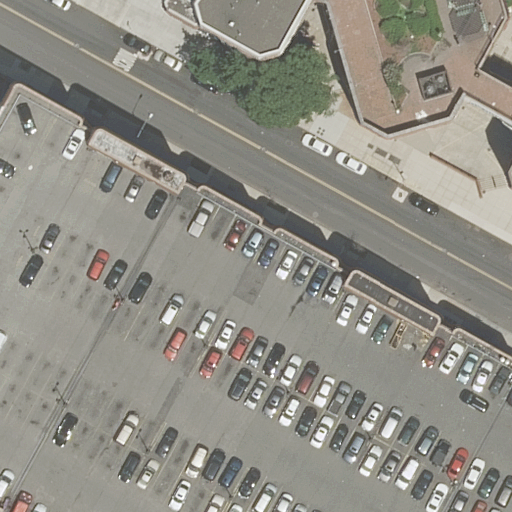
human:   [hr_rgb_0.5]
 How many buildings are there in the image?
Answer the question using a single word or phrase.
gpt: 2

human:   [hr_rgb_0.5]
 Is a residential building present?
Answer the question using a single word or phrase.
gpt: yes

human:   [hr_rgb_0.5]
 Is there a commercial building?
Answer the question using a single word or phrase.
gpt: no

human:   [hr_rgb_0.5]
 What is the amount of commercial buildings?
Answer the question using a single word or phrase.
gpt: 0

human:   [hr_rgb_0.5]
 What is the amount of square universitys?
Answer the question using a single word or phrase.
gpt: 0

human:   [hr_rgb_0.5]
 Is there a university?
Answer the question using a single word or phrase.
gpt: yes

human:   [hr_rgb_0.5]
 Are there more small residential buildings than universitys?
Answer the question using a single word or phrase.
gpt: no

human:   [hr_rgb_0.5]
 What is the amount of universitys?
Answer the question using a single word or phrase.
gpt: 1

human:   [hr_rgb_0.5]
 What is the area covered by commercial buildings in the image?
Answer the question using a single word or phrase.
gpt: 0m2

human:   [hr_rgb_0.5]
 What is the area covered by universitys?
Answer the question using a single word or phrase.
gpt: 655m2

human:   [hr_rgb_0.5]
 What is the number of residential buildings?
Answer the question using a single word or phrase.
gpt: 2

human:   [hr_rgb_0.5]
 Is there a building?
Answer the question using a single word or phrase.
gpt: yes

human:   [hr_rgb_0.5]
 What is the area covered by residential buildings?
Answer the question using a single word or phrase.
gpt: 7870m2

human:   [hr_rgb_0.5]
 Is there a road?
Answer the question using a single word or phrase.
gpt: yes

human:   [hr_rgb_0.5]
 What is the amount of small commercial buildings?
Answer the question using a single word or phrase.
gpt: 0

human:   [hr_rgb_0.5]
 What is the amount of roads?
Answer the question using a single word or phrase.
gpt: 1

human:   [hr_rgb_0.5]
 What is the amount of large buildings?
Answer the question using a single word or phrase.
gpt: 2

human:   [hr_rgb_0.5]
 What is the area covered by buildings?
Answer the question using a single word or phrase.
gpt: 7870m2

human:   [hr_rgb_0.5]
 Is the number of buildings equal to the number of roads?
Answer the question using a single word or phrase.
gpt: no

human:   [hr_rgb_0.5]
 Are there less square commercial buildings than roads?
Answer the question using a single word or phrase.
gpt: yes

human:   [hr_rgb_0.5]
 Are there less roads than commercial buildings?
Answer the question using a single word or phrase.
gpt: no

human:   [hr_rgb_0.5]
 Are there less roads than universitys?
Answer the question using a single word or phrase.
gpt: no

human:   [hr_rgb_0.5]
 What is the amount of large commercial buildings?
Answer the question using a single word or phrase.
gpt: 0

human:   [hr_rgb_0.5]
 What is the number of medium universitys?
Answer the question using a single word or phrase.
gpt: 0

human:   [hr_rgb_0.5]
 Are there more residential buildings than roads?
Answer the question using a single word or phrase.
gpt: yes

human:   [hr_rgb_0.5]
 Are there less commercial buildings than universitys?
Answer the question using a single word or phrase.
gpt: yes

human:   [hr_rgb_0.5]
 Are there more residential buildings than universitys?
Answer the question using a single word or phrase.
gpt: yes

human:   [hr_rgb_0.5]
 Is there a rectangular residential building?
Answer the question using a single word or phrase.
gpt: yes

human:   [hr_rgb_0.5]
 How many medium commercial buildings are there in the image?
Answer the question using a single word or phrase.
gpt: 0

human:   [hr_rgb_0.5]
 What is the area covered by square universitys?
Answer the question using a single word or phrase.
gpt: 0m2

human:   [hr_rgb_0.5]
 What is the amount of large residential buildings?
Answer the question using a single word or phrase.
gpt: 2

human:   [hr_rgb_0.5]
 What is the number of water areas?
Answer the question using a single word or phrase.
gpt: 0

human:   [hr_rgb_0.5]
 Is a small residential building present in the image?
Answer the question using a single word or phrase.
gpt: no

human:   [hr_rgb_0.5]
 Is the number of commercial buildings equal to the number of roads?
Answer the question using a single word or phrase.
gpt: no

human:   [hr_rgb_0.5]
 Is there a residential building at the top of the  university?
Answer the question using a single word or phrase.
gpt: no

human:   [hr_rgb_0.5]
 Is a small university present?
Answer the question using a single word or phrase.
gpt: no

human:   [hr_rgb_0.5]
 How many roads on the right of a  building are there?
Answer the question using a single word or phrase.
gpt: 0

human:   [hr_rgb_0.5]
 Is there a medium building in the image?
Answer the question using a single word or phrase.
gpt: no

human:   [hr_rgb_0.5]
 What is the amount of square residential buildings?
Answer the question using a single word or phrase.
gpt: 0

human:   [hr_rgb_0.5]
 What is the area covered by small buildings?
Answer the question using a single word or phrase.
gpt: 0m2

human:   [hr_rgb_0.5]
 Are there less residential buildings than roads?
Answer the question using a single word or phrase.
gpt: no

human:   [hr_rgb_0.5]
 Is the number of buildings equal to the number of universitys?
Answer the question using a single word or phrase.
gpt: no

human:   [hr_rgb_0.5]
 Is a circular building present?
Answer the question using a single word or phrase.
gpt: no

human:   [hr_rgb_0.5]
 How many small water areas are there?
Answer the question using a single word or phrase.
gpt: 0

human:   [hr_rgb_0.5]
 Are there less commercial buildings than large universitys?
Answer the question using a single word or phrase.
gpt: yes

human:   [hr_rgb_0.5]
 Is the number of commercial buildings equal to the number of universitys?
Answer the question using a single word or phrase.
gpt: no

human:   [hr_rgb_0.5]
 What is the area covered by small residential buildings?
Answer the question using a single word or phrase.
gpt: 0m2

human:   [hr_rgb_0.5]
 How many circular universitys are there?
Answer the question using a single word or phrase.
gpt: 0

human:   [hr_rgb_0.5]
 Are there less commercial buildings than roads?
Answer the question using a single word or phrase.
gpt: yes

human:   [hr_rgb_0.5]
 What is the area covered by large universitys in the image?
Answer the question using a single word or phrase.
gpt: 655m2

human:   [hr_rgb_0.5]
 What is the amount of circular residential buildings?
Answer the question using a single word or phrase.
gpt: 0

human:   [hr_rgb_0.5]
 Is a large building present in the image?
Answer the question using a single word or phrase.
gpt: yes

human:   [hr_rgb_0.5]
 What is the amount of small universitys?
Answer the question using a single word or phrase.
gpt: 0

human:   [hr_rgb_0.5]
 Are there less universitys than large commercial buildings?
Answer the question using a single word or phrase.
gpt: no

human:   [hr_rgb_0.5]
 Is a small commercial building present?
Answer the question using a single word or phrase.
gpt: no

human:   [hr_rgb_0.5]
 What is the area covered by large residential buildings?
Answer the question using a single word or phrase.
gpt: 7870m2

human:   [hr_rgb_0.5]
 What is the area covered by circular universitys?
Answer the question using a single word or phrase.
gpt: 0m2

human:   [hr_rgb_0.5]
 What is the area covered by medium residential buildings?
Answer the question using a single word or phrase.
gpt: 0m2

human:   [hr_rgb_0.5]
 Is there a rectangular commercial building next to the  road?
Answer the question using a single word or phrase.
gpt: no

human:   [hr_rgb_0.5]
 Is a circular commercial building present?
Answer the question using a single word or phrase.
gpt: no

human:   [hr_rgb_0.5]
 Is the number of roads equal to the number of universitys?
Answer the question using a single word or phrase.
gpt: yes

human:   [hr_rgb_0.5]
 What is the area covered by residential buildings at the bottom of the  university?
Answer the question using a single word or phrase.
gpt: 7870m2

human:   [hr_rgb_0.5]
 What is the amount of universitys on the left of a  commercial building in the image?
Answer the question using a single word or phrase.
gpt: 0

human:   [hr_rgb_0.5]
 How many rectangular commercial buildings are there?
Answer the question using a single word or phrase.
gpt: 0